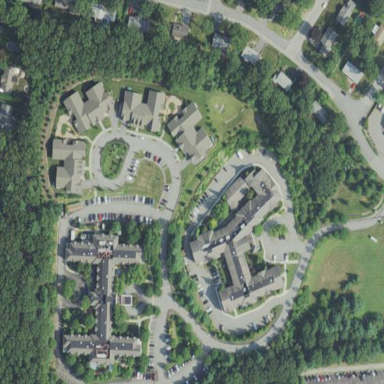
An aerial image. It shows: Nursing home.